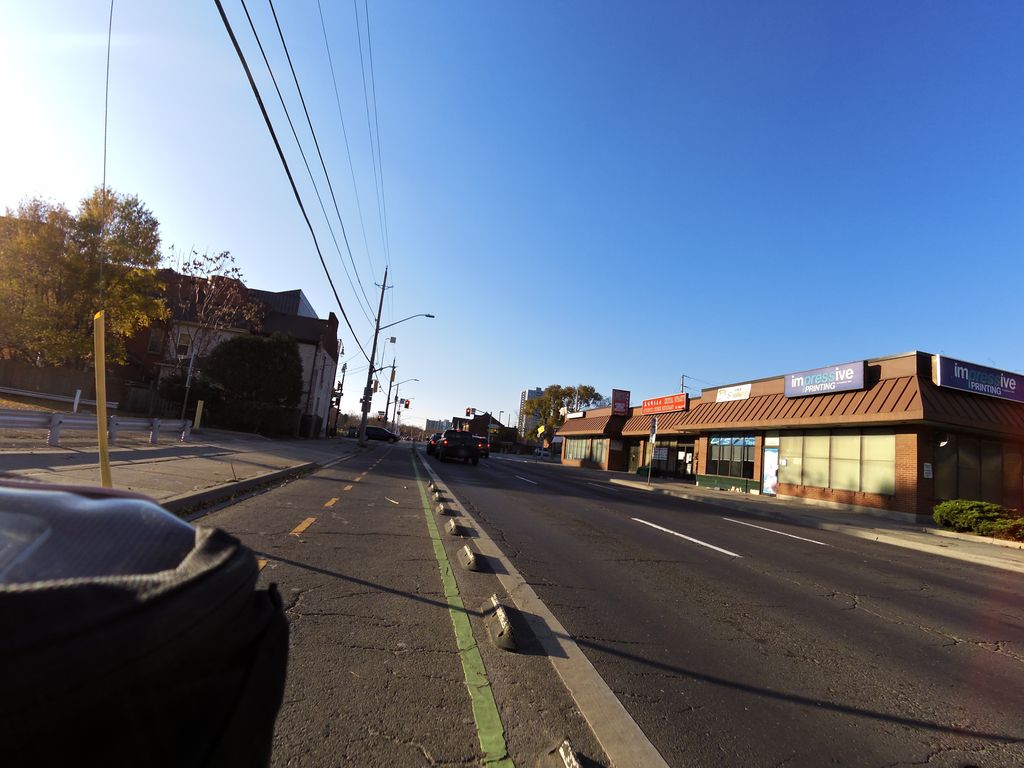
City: hamilton